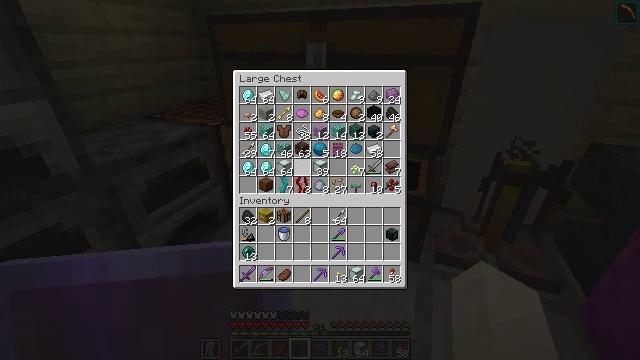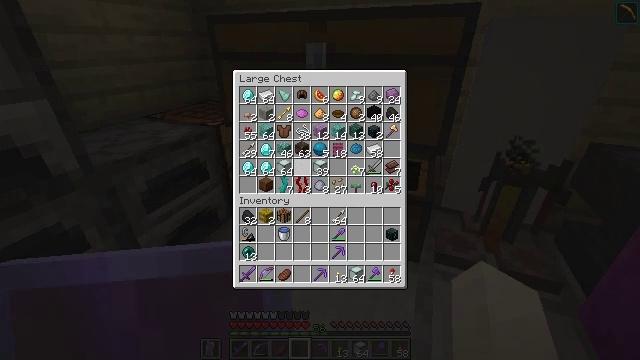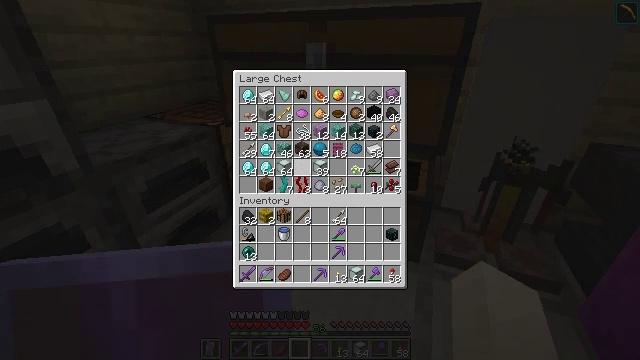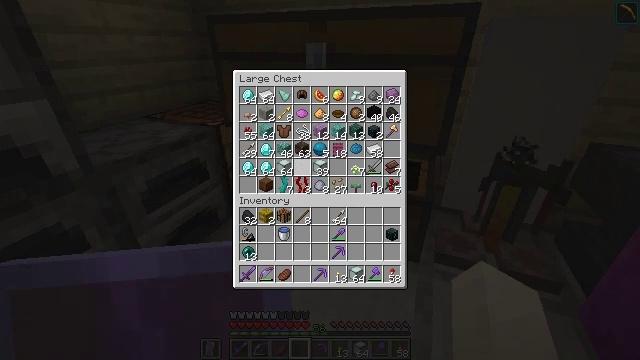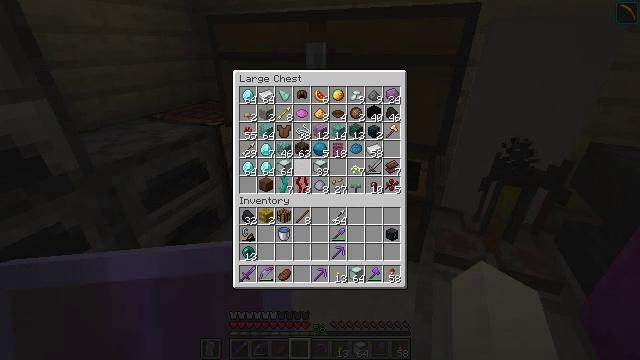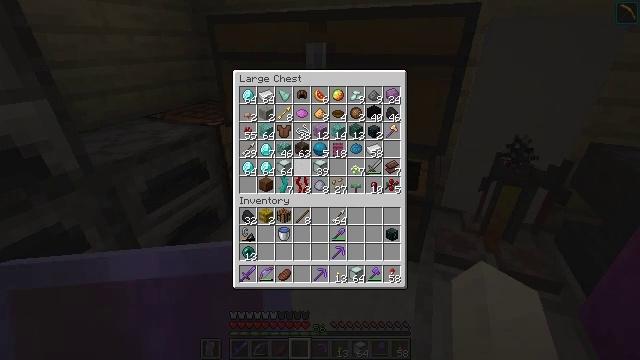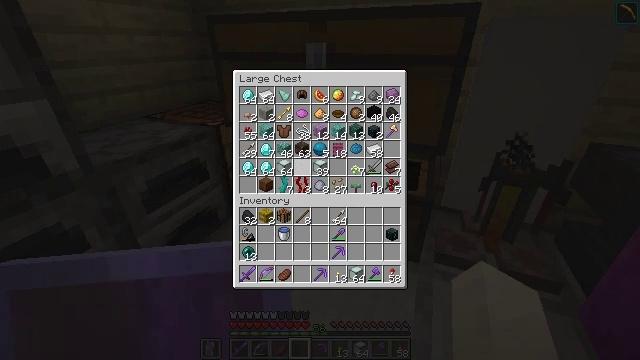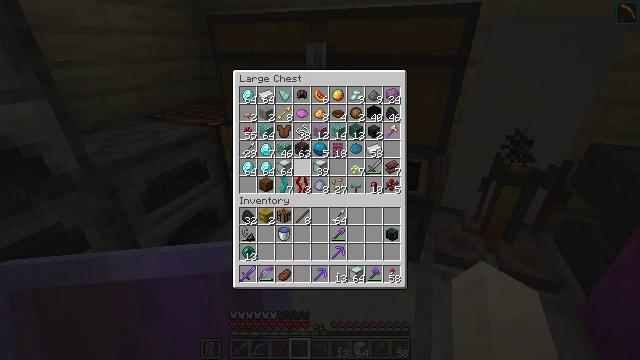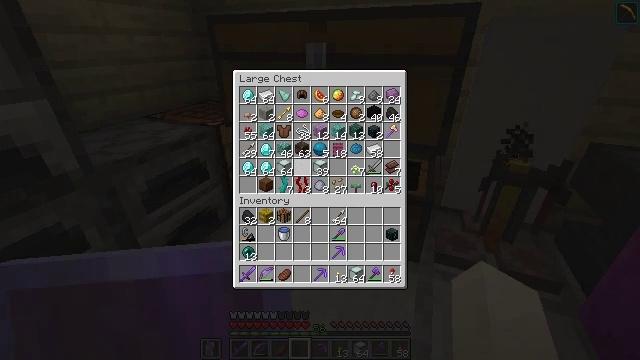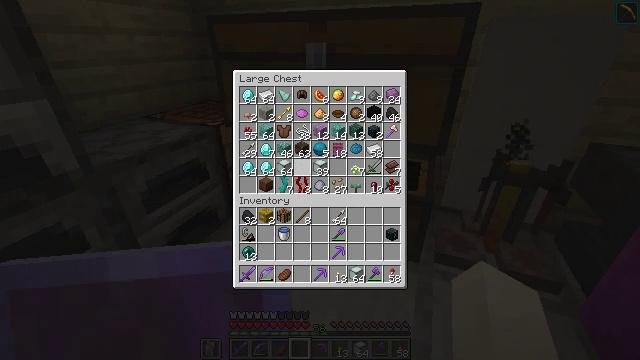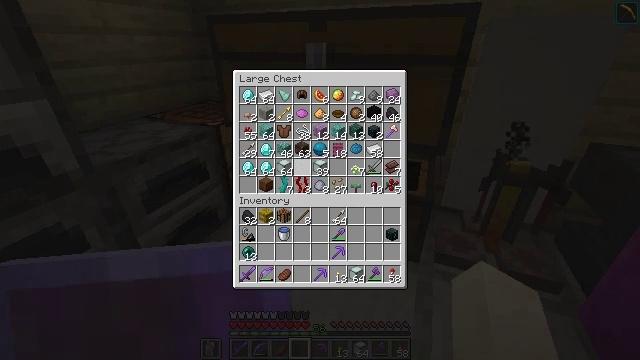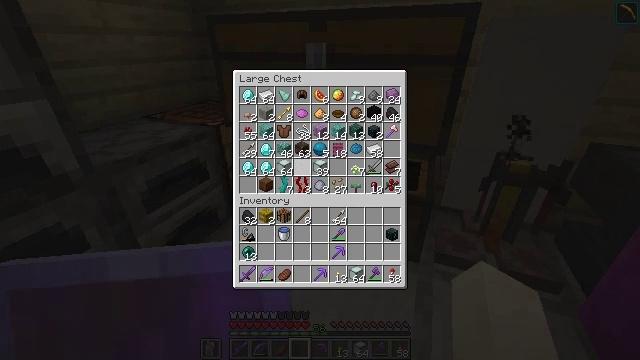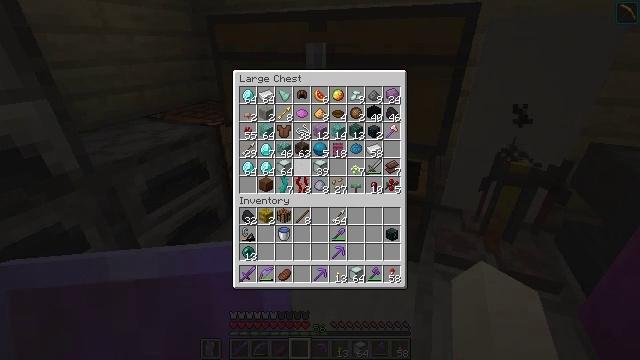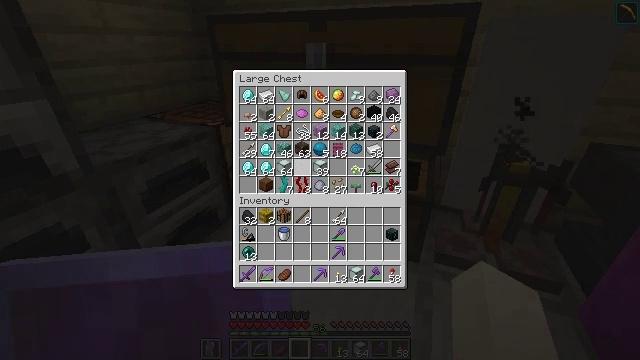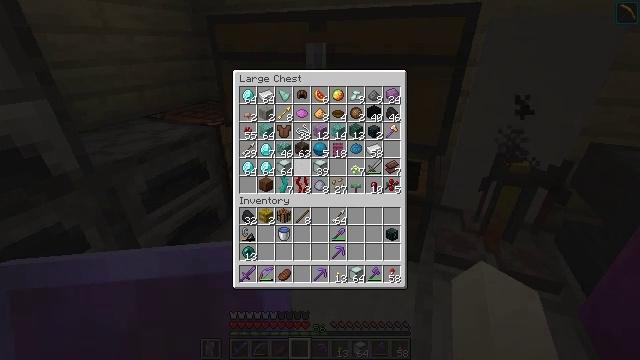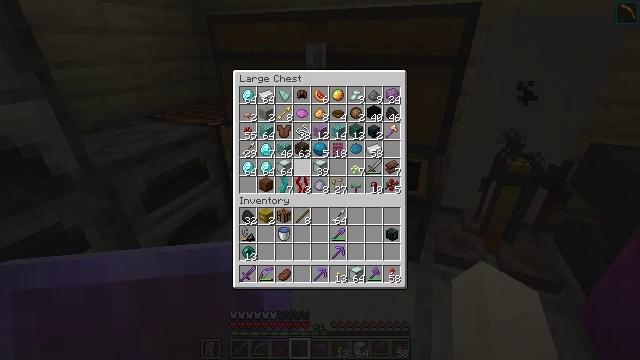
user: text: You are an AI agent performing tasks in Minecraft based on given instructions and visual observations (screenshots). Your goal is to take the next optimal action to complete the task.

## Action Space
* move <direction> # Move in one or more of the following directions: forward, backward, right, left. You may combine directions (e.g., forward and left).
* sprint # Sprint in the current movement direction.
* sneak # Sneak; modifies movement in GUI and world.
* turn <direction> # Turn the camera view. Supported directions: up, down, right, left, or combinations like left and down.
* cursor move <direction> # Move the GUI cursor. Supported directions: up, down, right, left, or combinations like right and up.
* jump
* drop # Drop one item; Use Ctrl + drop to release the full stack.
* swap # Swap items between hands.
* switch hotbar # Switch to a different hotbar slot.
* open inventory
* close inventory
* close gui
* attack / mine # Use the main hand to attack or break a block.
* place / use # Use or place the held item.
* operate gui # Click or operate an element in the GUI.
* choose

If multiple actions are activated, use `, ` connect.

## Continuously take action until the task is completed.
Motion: motion action
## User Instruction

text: Mine the green carpet.
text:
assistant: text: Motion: sneak
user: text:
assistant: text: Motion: sneak
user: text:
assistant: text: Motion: sneak
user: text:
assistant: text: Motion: sneak
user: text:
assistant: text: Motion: sneak
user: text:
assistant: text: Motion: sneak
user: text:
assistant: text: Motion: no_op
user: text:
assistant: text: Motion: no_op
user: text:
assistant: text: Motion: no_op
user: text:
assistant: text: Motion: no_op
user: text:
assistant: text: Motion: no_op
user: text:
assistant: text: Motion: no_op
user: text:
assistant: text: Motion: no_op
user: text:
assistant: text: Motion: no_op
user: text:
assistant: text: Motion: no_op
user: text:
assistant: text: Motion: no_op
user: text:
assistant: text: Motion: no_op
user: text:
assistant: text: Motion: no_op
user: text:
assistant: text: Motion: no_op
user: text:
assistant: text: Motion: no_op
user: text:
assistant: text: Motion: no_op
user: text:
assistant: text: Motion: no_op
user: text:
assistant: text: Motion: no_op
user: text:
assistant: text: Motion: no_op
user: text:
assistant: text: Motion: no_op
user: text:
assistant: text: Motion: no_op
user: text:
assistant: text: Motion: no_op
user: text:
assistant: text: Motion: no_op
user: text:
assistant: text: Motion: no_op
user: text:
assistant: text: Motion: no_op